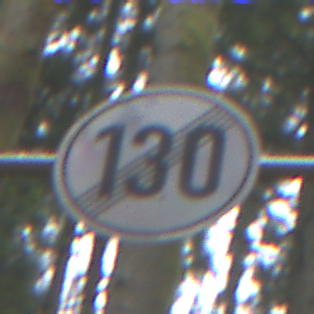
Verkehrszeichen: EndeGeschwindigkeit130
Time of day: Midday
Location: Outdoor (Nature)
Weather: Overcast
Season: NotSpecified
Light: Natural